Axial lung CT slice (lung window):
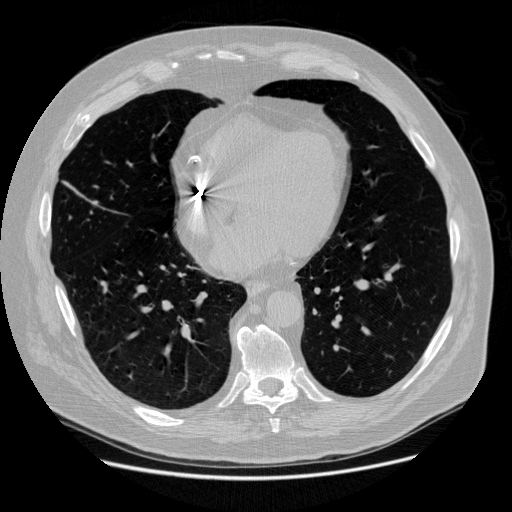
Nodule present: no